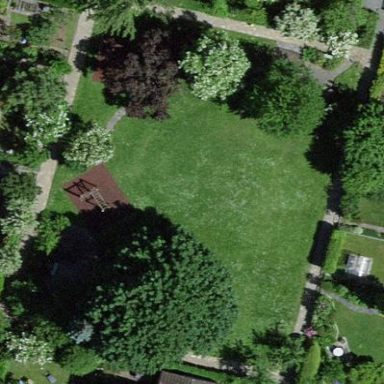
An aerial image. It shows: Park.